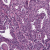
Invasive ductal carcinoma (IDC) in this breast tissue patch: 0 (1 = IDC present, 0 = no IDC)